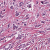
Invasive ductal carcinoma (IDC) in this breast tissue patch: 1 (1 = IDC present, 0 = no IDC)